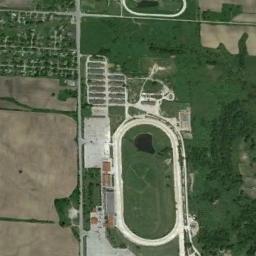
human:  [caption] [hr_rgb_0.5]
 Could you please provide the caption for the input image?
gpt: Track and field are next to lawns, Bare lands and buildings .

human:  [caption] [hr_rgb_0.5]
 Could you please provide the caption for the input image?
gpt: There are some trees on one side of the track .

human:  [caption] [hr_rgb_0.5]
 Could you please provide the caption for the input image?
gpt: The ground track field is surrounded by grass .

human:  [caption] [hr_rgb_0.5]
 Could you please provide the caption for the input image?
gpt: The ground track field is on a lawn and some clearings are next to the ground track field .

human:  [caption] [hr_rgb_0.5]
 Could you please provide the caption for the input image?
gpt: A ground track filed with a yellow track beside some brown bare land .